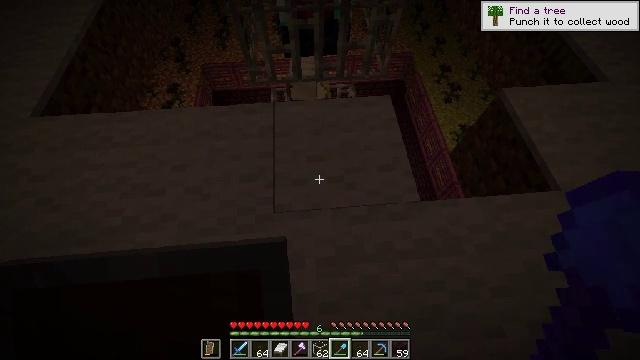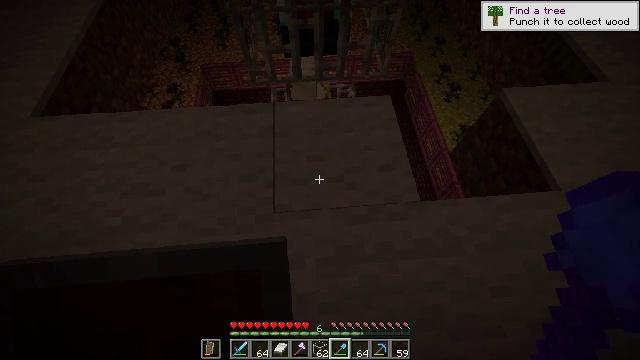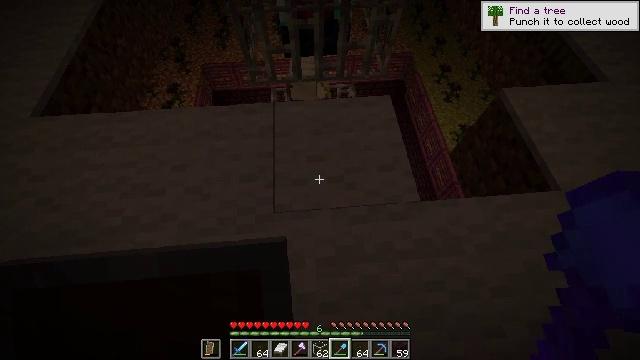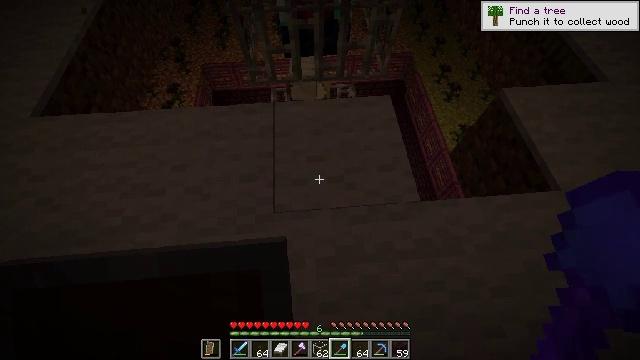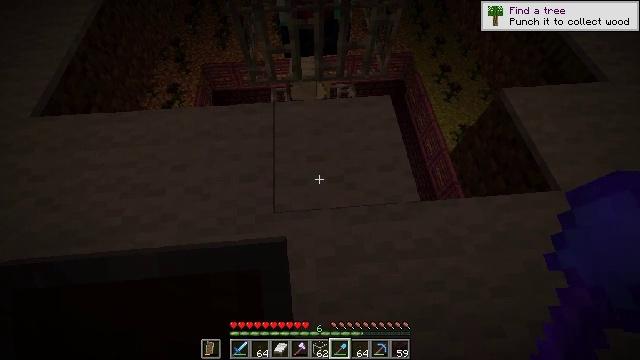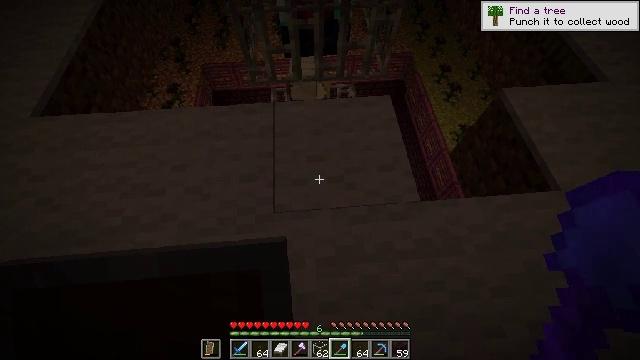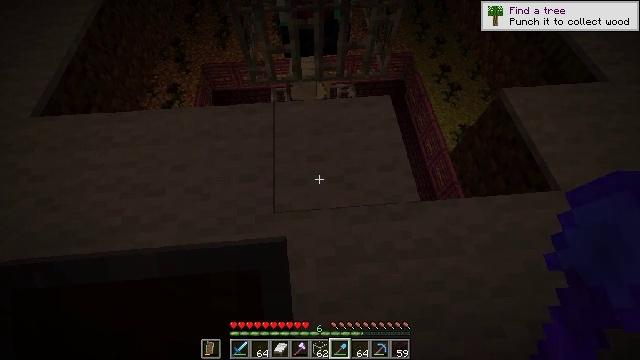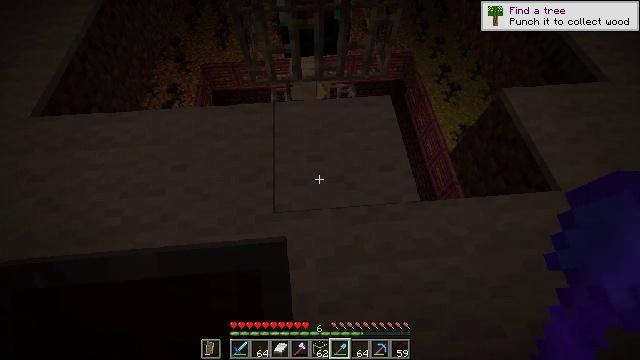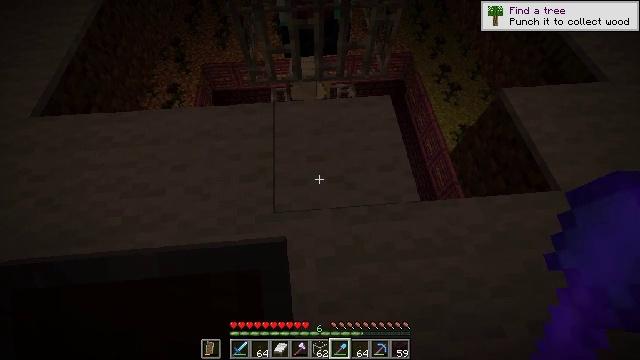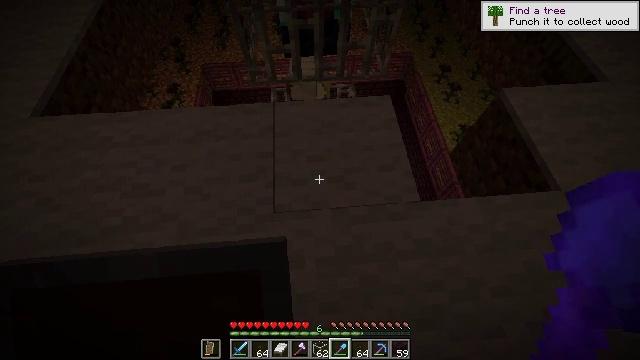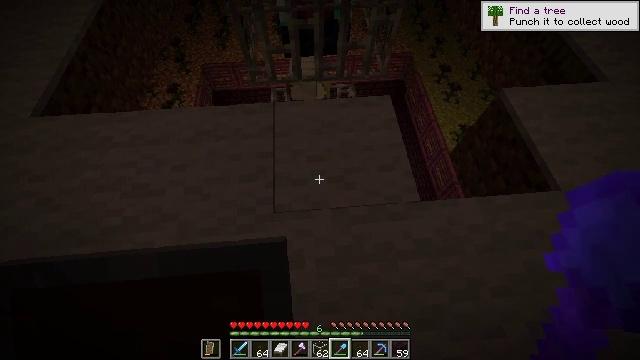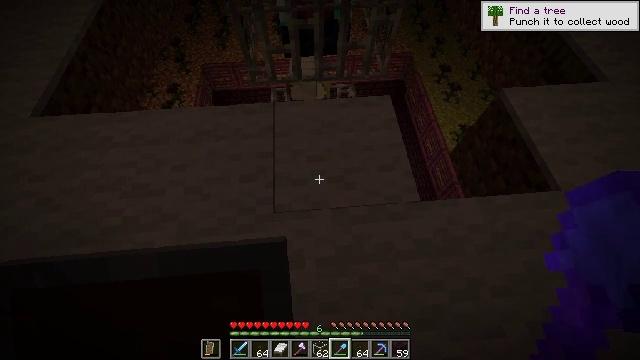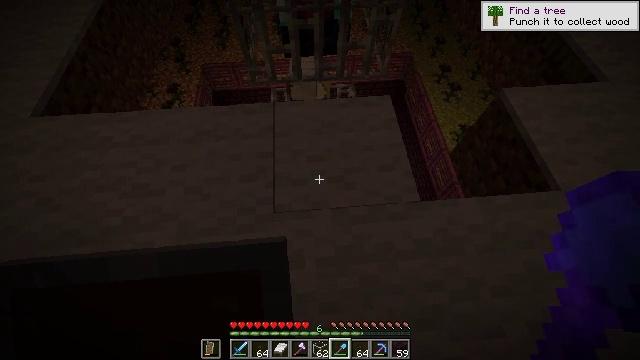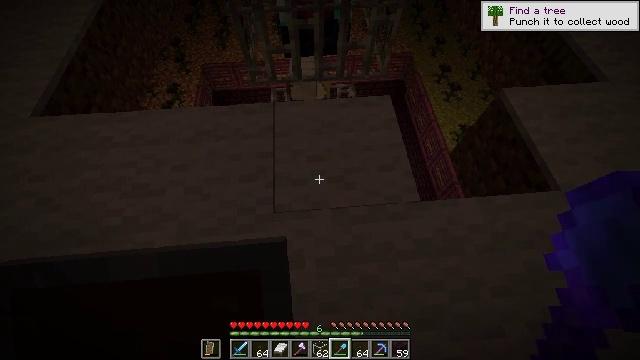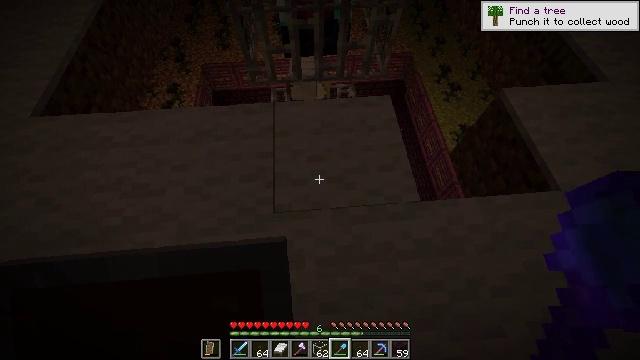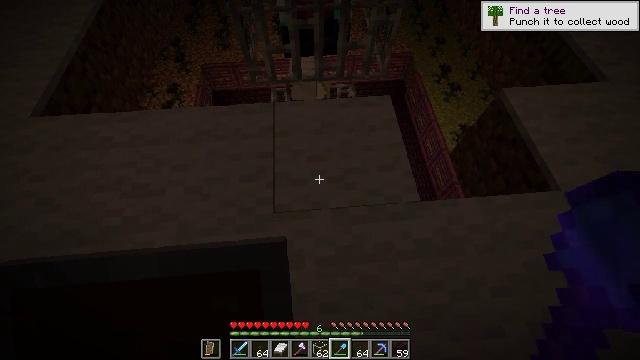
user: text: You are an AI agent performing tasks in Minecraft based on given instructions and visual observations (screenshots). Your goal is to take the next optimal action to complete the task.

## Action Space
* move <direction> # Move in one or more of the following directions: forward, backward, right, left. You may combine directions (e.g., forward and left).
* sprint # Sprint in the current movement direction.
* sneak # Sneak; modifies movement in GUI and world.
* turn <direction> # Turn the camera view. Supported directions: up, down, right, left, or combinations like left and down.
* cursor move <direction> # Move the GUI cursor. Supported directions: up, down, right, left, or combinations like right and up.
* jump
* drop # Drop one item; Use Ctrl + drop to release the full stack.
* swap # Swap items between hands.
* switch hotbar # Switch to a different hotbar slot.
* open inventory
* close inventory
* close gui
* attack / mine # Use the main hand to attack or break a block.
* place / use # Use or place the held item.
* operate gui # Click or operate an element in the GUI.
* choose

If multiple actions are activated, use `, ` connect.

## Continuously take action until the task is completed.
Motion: motion action
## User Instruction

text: Break the white carpet block.
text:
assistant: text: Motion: no_op
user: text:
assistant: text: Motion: no_op
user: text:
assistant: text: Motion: no_op
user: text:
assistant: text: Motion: no_op
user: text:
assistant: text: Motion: no_op
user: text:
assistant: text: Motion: no_op
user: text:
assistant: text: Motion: no_op
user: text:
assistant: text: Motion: no_op
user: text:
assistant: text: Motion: no_op
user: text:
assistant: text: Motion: no_op
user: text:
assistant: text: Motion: no_op
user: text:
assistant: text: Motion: no_op
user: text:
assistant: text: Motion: no_op
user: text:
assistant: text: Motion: no_op
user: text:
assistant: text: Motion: no_op
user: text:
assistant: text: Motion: no_op
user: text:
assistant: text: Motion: no_op
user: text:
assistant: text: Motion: no_op
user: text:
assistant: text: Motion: no_op
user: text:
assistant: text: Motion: no_op
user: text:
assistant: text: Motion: no_op
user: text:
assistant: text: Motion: no_op
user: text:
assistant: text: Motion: no_op
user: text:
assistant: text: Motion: attack / mine
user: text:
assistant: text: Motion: attack / mine
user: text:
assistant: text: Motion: attack / mine
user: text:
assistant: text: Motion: attack / mine
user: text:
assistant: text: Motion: attack / mine
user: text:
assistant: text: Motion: no_op
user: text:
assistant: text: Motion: no_op